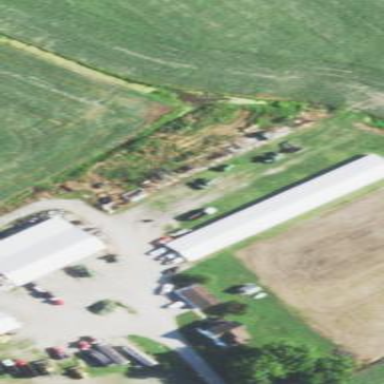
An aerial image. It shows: Farm auxiliary building.